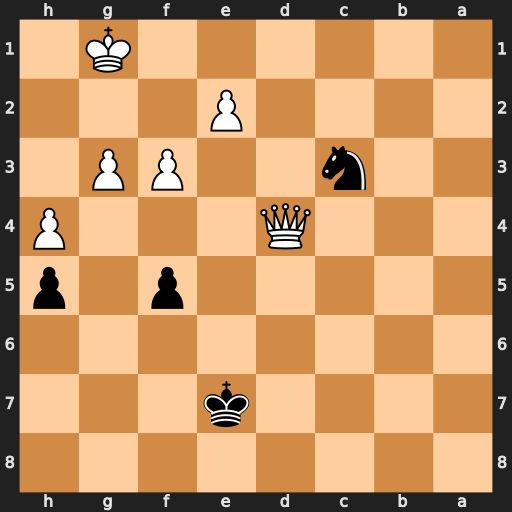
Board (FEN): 8/4k3/8/5p1p/3Q3P/2n2PP1/4P3/6K1
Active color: b
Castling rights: -
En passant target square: -
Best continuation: Nxe2+ Kf2 Nxd4